Question: My Resharper 8 is auto formatting on the end brace. The top brace moves to the end of the IF statement line. How can I have it format to the next line.
Starting statement
'''
if (condition)
{
var x = new foo();
}
'''
When the bottom brace is removed and retyped this is the result. The top brace moves to the end of the line above.
'''
if (condition) {
var x = new foo();
}
'''
How can I change the options in R#8 to fix this? I have tried changing options in the 'C# / Formatting / Braces layout' options.

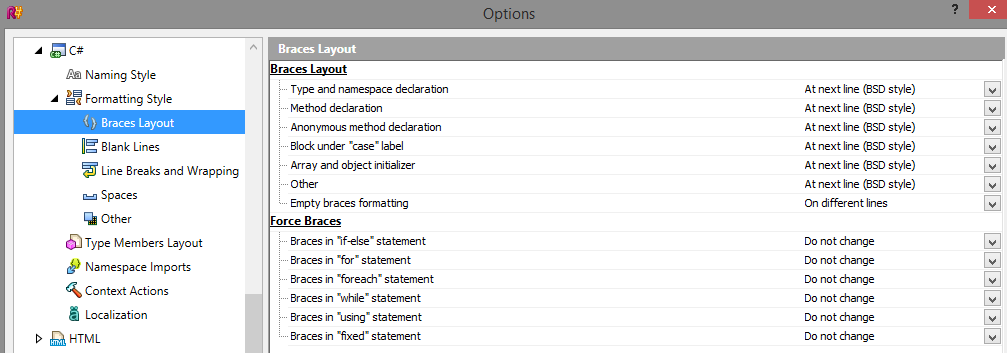
Answer: I found it. Under Formatting Style --> Line Breaks and Wrapping --> Preserve Existing Formatting, change "Break line in a block with a single statement" to "break line".